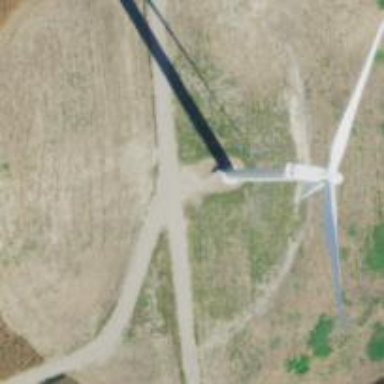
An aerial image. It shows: Wind generator using wind turbines of horizontal axis.